Question: Being a 1-to-1 replacement, why does this code generate such a different bar chart? Going through the image-charts docs, this looks like it should work. I'm having problems getting the text to display next to the chart, as well as displaying the custom x-axis.

Original googleapis code
'''
https://chart.googleapis.com/chart?cht=bhs&chs=250x70&chd=t:19&chco=39e600&chf=bg,s,f3f1e9&chxt=x,x&chm=N**%%20Low,000000,0,-1,18&chxl=1:|Low|Medium|High&chxp=0,0,25,42,100|1,13,34,71&chxs=0N**%,000000
'''
Swapping out to image-charts
'''
https://image-charts.com/chart?cht=bhs&chs=250x70&chd=t:19&chco=39e600&chf=bg,s,f3f1e9&chxt=x,x&chm=N**%%20Low,000000,0,-1,18&chxl=1:|Low|Medium|High&chxp=0,0,25,42,100|1,13,34,71&chxs=0N**%,000000
'''
What's going on here? Tried breaking it down to the smallest possible pieces, but never had any success getting the x-axis or text within the chart to work.
Any ideas?
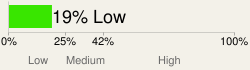
Answer: <URL>.
Here is the same chart in Image-Charts:
<URL>
Now some little improvements:
- 'chxr=0,0,100'- 'chs=350x90'- 'icretina=1'
<URL>